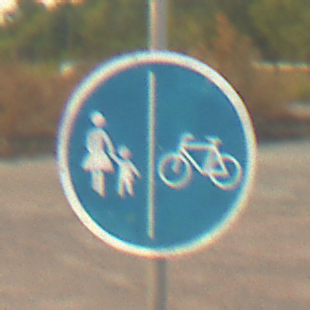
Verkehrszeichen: GetrennterRadUndGehwegRadwegRechts
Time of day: SunriseSunset
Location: Outdoor (Suburban)
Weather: PartlyCloudy
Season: NotSpecified
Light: Natural